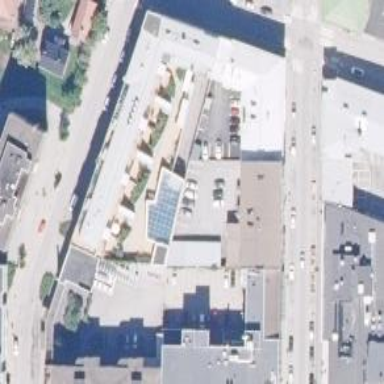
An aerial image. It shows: Retail area.